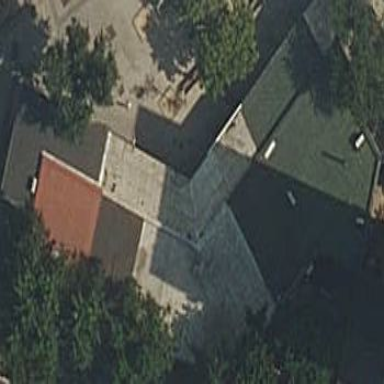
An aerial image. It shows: Commercial building.